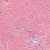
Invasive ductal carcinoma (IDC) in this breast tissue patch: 0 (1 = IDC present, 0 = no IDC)